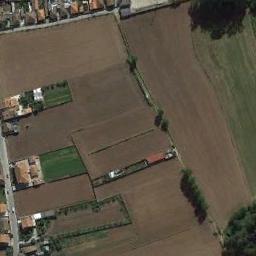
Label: terrace